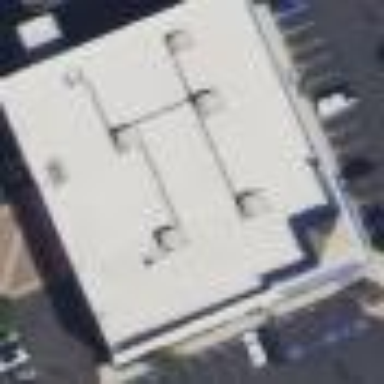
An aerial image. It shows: Pharmacy building providing healthcare services.